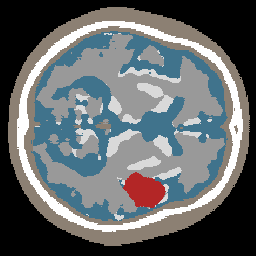
Label: lesion